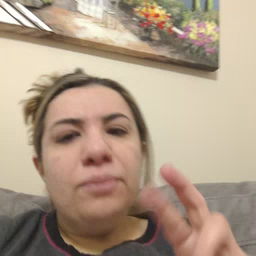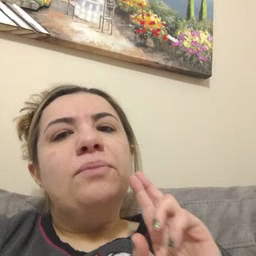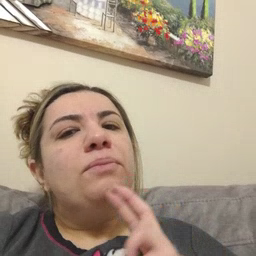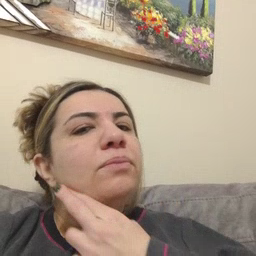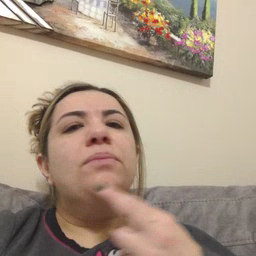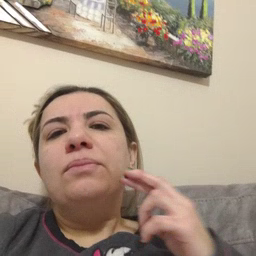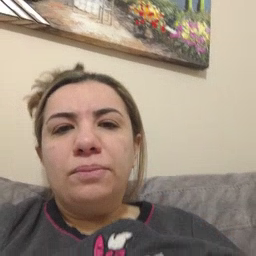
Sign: chin